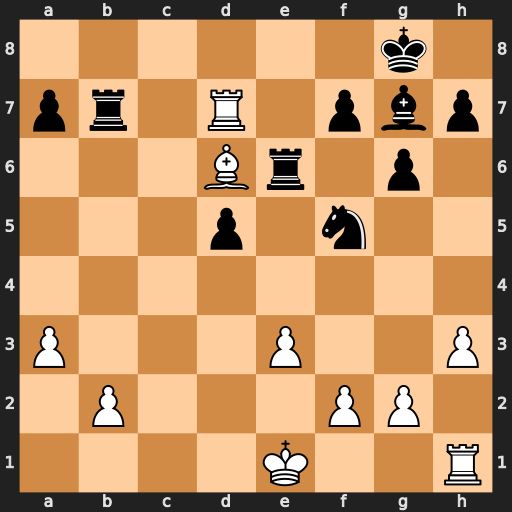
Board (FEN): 6k1/pr1R1pbp/3Br1p1/3p1n2/8/P3P2P/1P3PP1/4K2R
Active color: w
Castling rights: K
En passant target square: -
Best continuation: Rd8+ Bf8 Bxf8